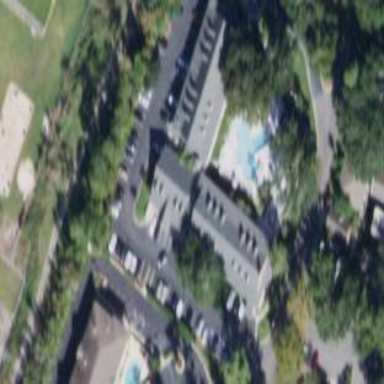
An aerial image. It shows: Hotel.